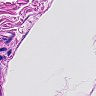
Metastatic tissue present: no